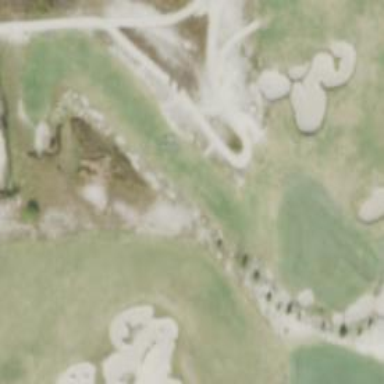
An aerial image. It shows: Path for both road and golf.